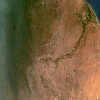
Label: land